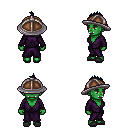
a pixel art fantasy rpg character, female body template, orc, green skin, purple robe, metal pants, raven mohawk hairstyle, chain helm, gray slippers, four views (front, back, left, right), 2x2 character sprite sheet, small pixel art, hard edges, no anti-aliasing